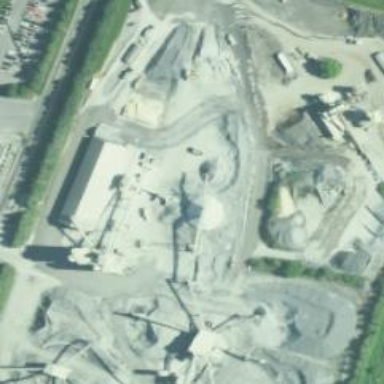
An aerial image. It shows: Quarry area.